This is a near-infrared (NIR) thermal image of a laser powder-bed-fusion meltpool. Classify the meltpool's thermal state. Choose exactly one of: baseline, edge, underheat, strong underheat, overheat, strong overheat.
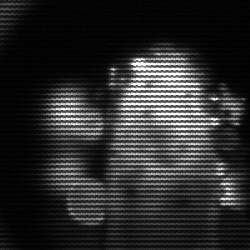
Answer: strong underheat